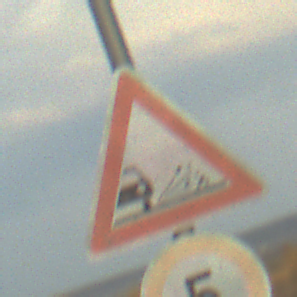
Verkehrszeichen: SplittSchotter
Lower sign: Geschwindigkeit5
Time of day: SunriseSunset
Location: Outdoor (Nature)
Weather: PartlyCloudy
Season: NotSpecified
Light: Natural